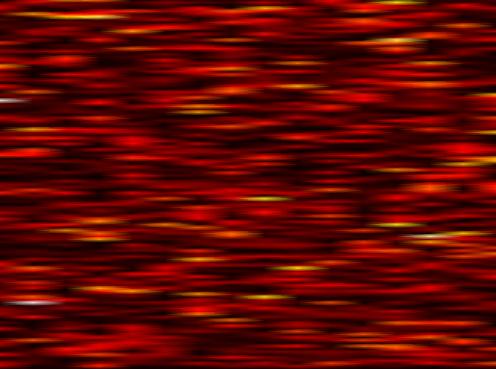
Label: UFMC